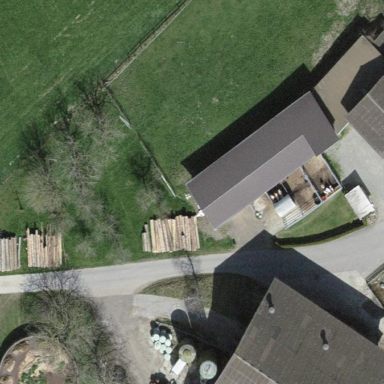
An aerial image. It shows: Farm auxiliary building.